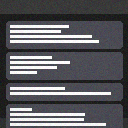
Screen state: on